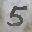
Label: 5